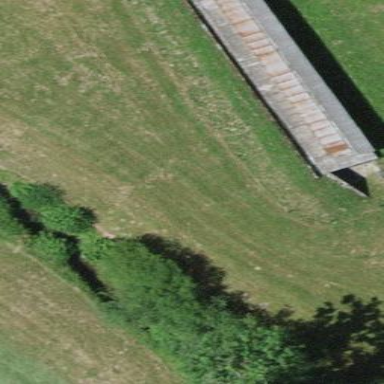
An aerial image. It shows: Retaining wall.